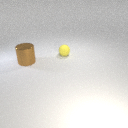
large brown metal cylinder to the left of small yellow rubber sphere